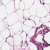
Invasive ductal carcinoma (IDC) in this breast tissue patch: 0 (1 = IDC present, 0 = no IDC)